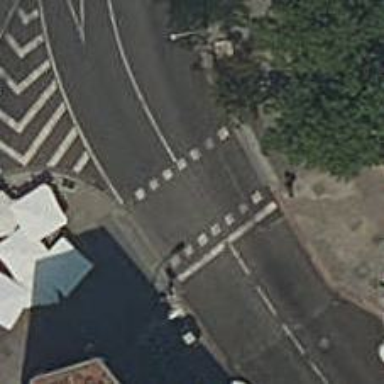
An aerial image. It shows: Zebra crossing with traffic signals. The crossing is marked by traffic lights.